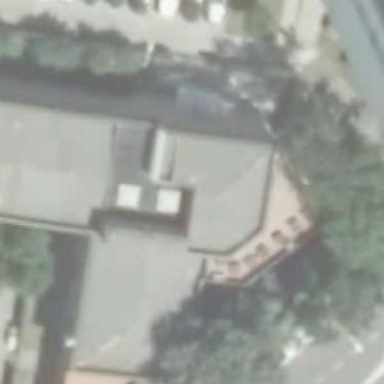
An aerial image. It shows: Part of building.